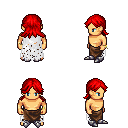
a pixel art fantasy rpg character, male body template, human, tanned skin, white tattered cape, robe skirt, red loose hair, bracelets, metal boots, four views (front, back, left, right), 2x2 character sprite sheet, small pixel art, hard edges, no anti-aliasing